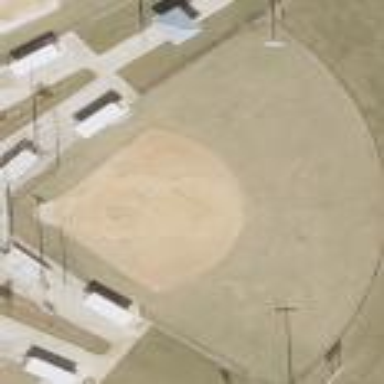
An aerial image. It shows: Baseball pitch for leisure and sports activities.